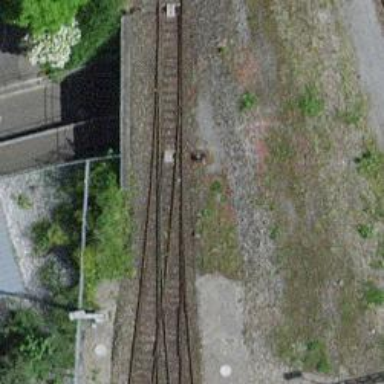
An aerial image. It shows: Railway yard used for servicing trains.